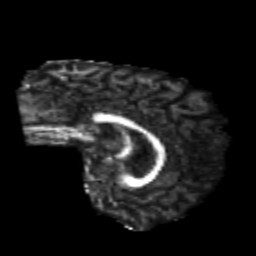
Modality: FA
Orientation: sagittal
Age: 24
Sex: male
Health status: healthy
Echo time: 0.074 s